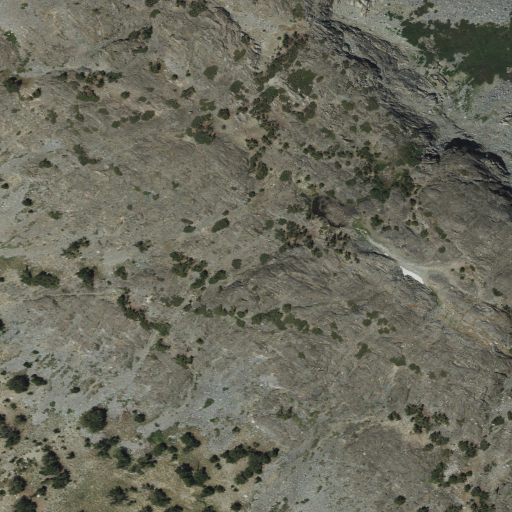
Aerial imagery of gap in California named Virginia Pass containing shrub, grassland, and barren land